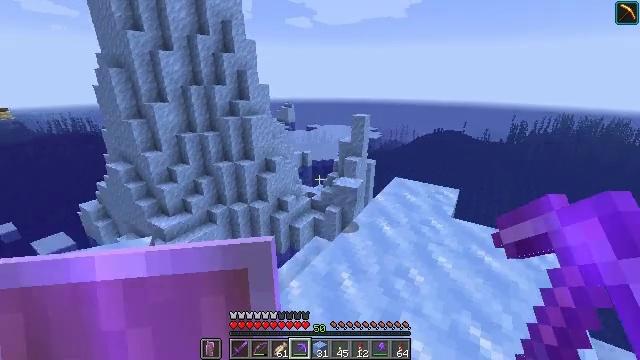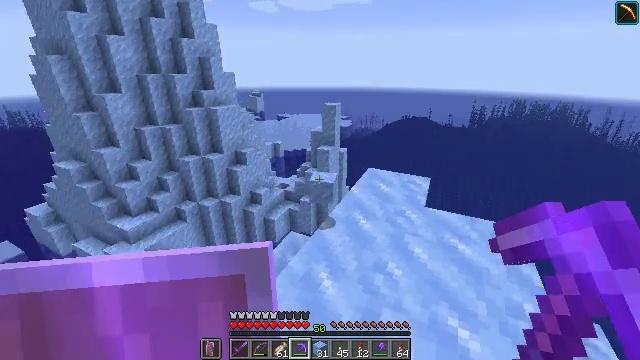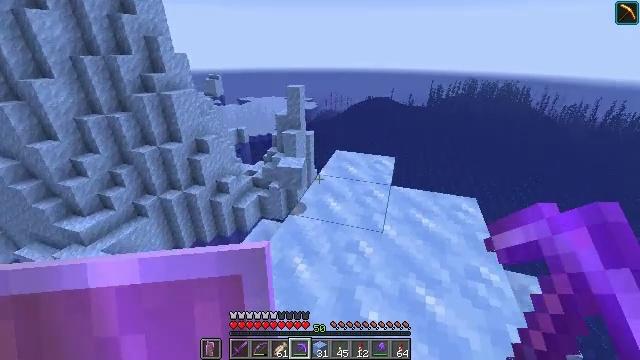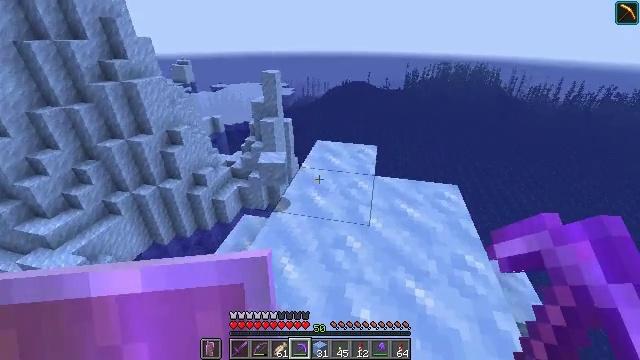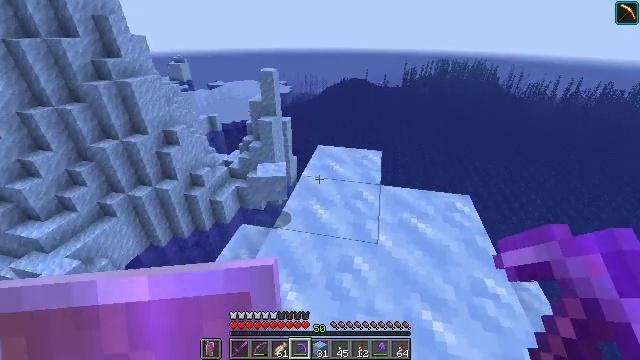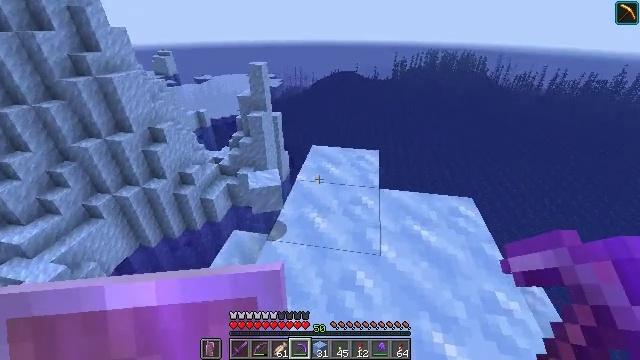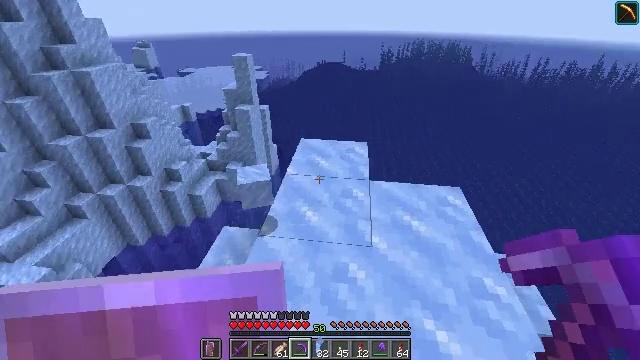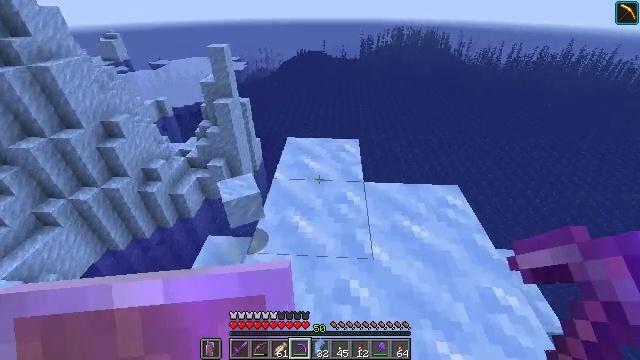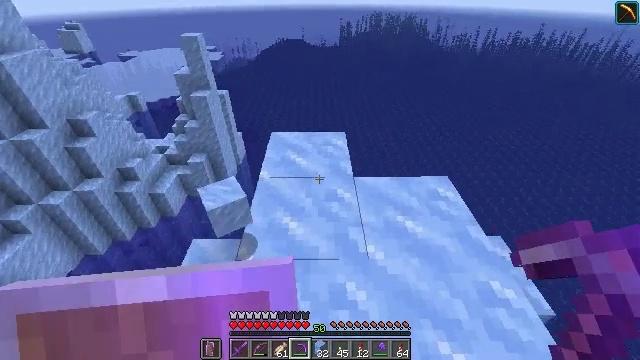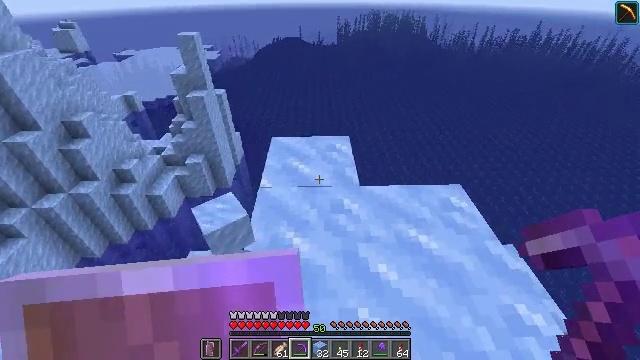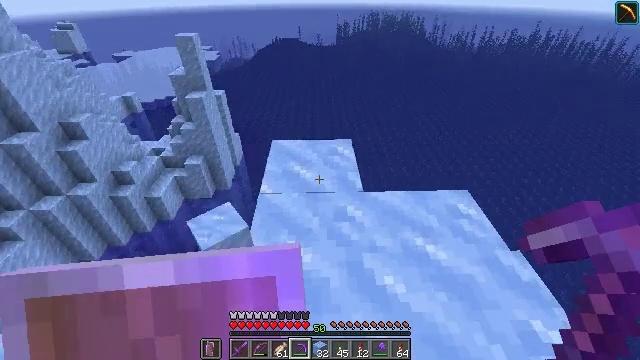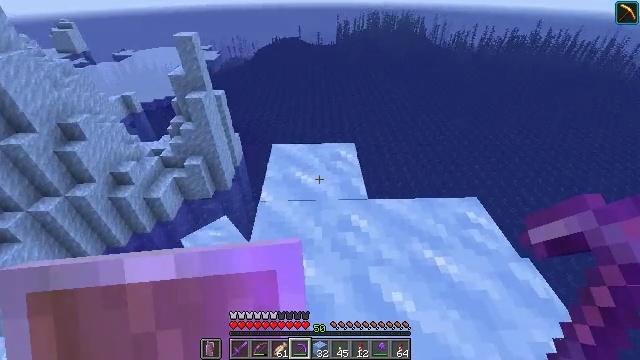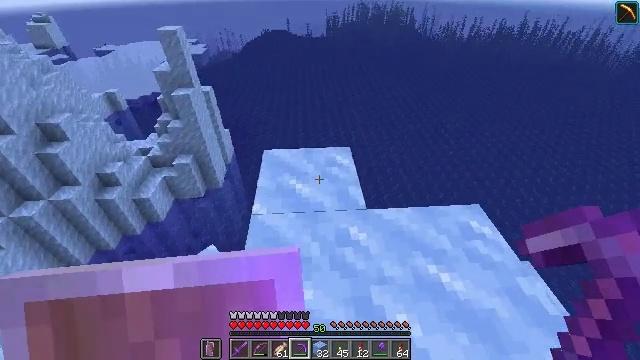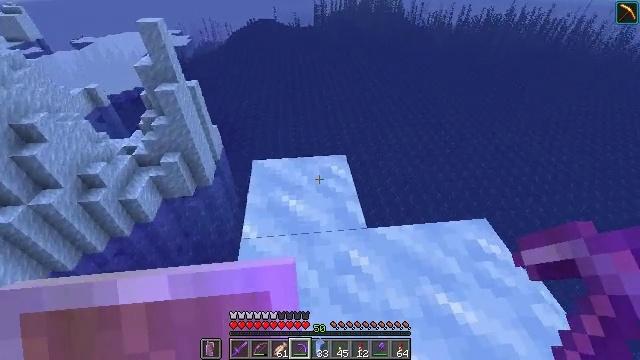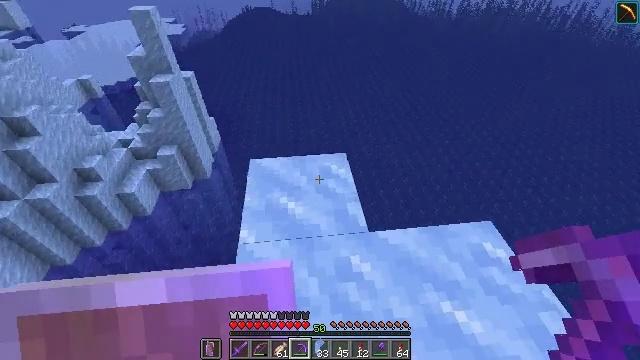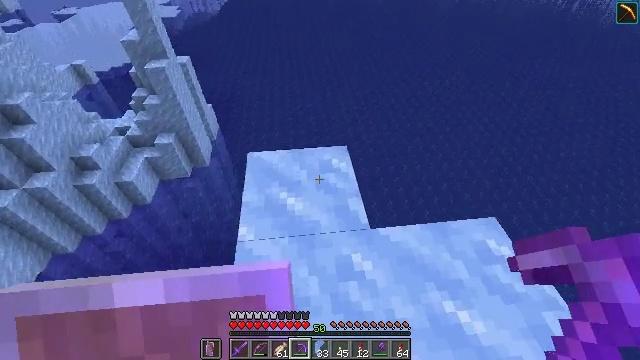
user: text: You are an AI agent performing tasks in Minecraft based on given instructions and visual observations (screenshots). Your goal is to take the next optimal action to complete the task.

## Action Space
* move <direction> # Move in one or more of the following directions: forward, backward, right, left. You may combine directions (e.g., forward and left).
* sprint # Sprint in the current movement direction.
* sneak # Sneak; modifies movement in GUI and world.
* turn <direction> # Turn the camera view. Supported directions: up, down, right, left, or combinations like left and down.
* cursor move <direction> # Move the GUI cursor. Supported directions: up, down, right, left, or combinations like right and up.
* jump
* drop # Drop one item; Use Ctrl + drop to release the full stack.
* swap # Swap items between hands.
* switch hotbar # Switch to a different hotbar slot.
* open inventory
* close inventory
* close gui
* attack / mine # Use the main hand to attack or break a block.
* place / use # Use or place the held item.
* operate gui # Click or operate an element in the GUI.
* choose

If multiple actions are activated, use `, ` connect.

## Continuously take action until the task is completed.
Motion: motion action
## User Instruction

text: Acquire packed ice by mining.
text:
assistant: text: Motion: move forward, turn right and down
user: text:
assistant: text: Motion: move forward, turn right and down
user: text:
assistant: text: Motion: move forward, turn right and down
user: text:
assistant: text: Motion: move forward
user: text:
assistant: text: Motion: move forward, turn right and down
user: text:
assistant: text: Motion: move forward, turn right and down
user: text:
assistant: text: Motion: move forward, turn right and down
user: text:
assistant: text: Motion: move forward, turn right and down
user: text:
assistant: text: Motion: move forward
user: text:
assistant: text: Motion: move forward
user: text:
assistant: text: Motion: move forward
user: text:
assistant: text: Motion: move forward, turn right and down
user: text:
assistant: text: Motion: move forward, turn right and down
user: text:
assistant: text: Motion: move forward, turn down
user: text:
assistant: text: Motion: move forward, turn down
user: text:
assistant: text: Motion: move forward, turn down
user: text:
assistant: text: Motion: turn right and down
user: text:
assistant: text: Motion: turn right and down
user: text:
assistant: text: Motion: turn right
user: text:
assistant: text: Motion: turn right
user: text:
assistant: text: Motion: turn right and down
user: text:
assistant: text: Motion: turn right and down
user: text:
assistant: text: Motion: turn right
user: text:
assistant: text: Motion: turn right
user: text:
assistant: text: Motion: turn right and up
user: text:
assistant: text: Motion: turn right and up
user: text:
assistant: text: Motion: turn right and up
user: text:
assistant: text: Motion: turn right and up
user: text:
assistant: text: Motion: turn right and up
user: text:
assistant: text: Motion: turn right and up